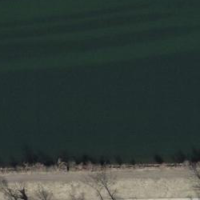
EUNIS habitat code: 15
Species observed at this site:
Anacamptis pyramidalis